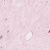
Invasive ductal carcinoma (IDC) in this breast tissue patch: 0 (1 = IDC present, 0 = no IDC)